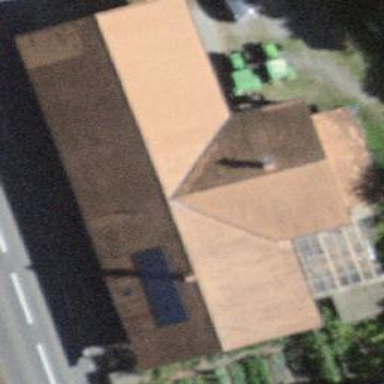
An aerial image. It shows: Farm building.